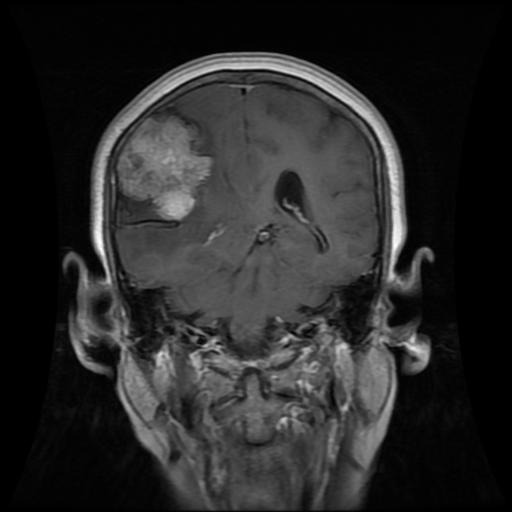
Label: meningioma